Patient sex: F
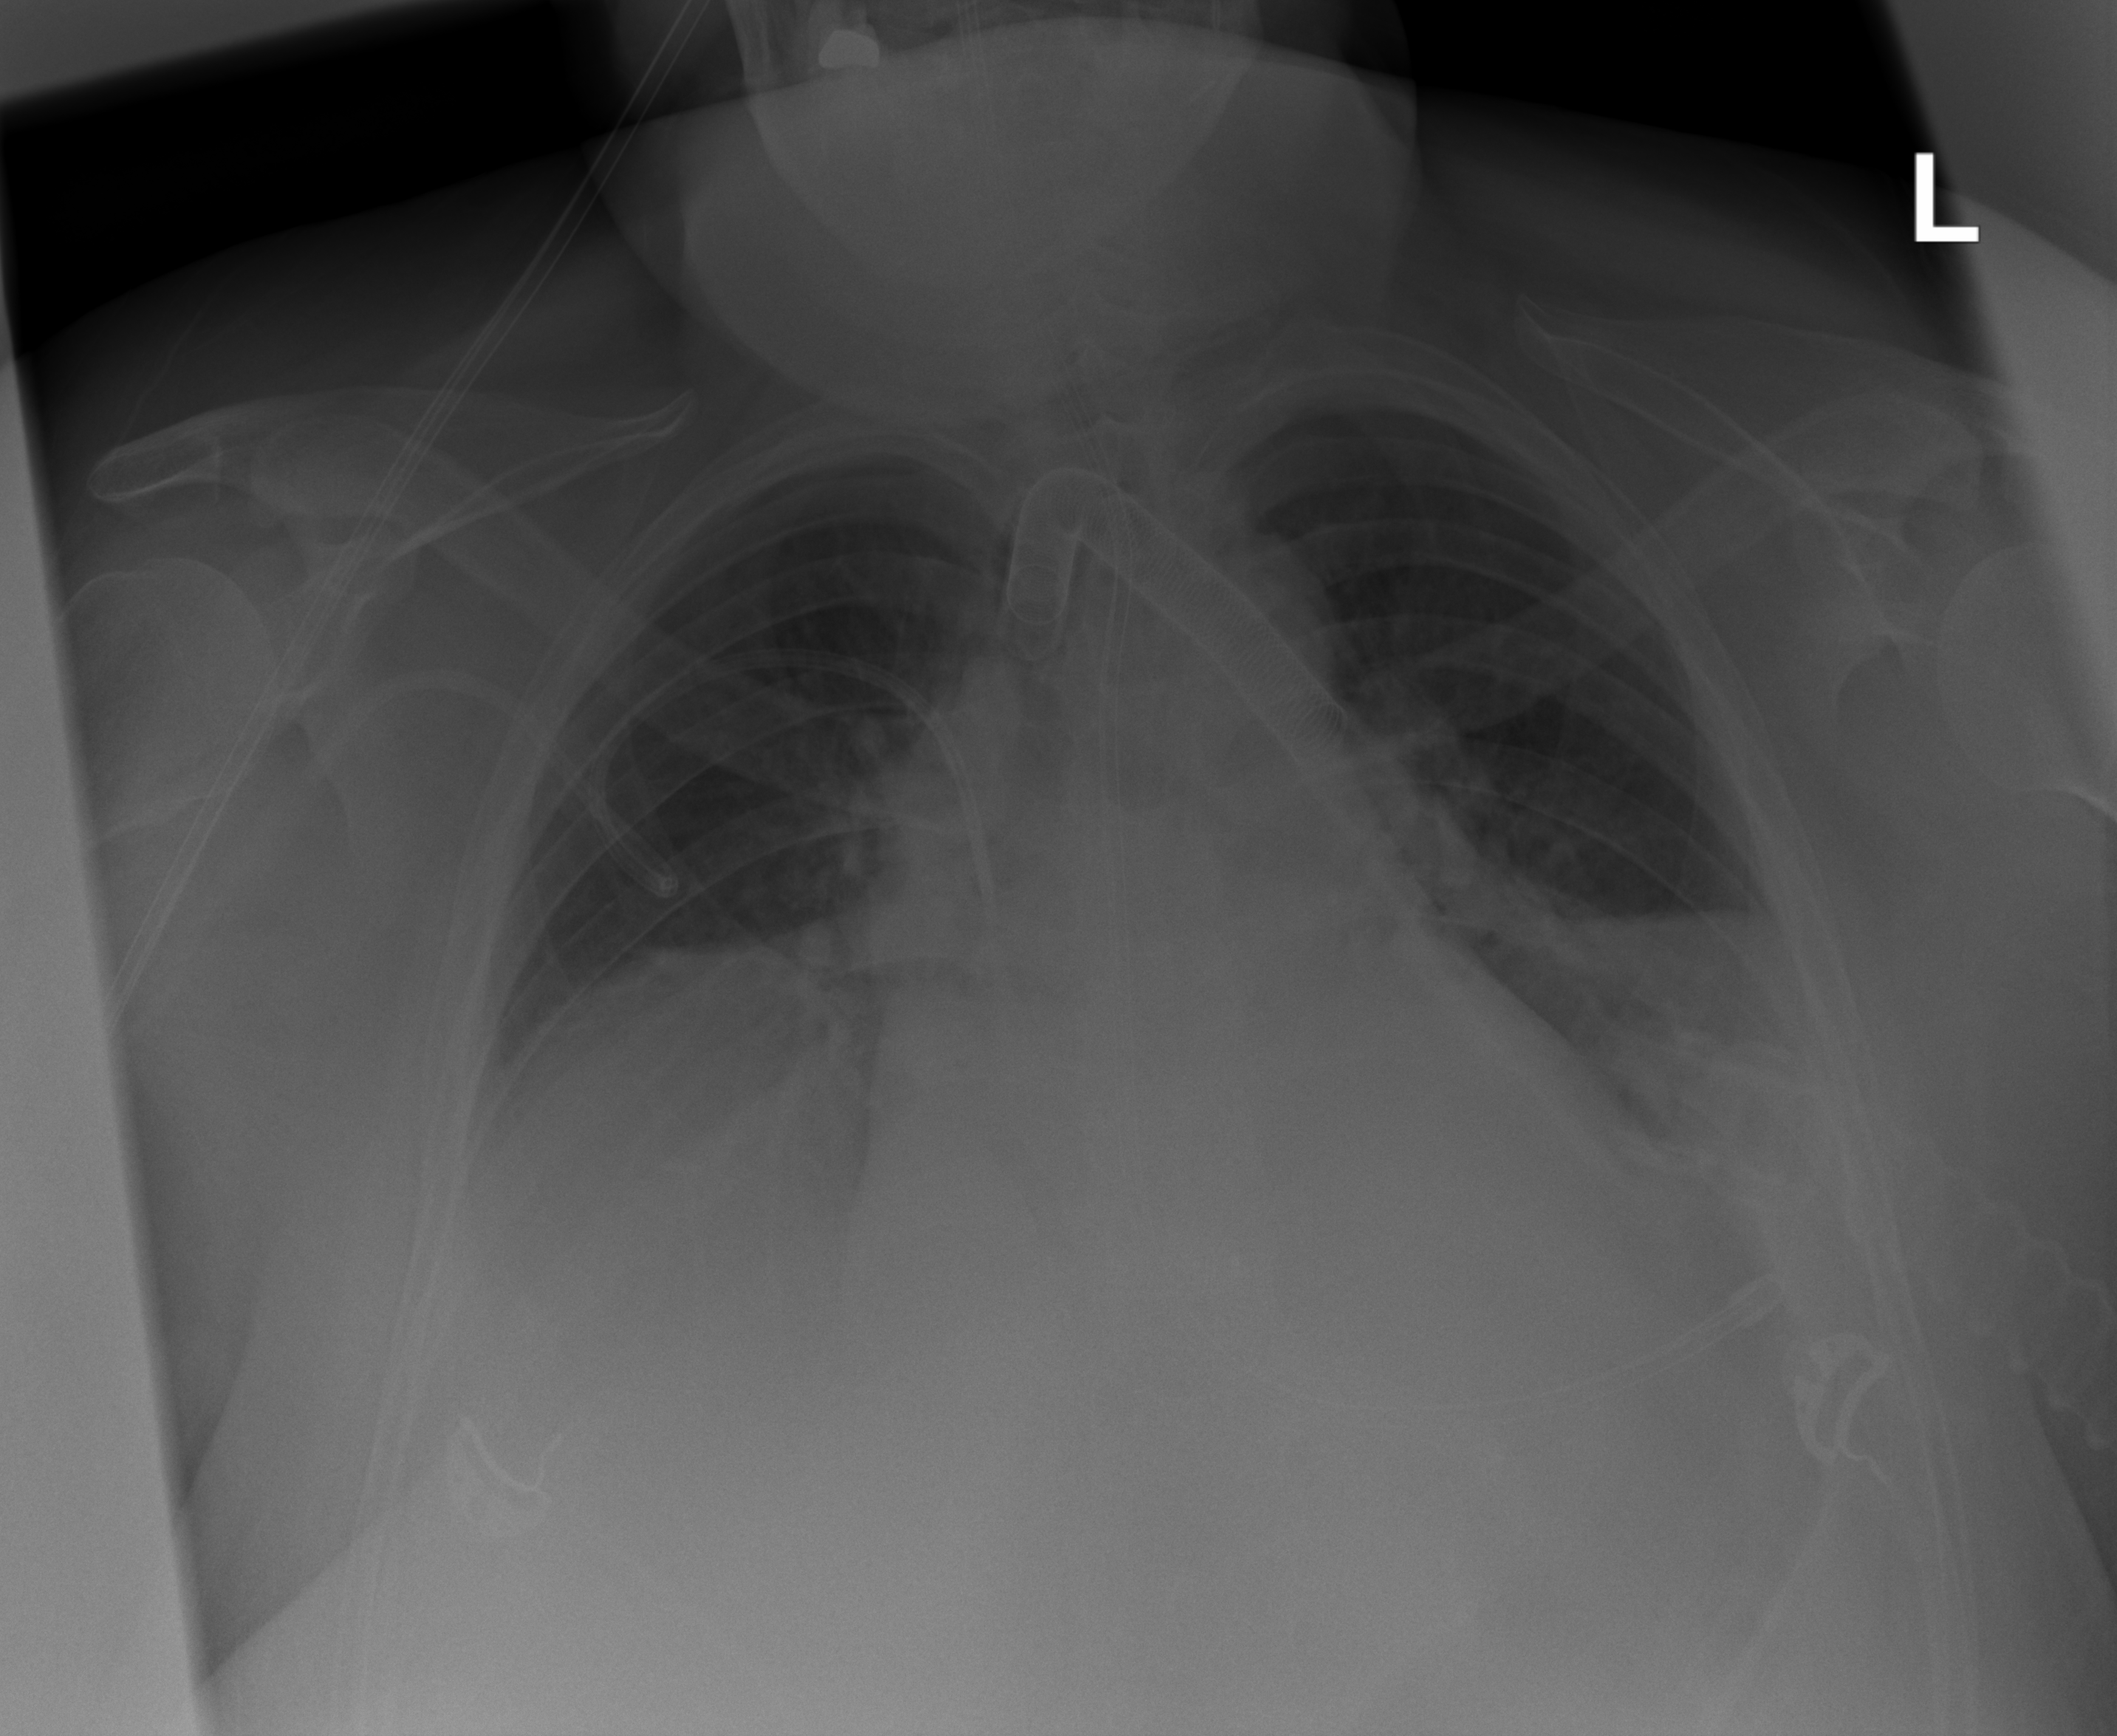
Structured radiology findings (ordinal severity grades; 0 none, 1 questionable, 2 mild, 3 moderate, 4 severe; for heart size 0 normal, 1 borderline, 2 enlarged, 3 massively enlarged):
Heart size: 2
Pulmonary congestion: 1
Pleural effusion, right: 0
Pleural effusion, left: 0
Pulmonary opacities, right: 0
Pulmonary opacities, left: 0
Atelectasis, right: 2
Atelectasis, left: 2